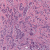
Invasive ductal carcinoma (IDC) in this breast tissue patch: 1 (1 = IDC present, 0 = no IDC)